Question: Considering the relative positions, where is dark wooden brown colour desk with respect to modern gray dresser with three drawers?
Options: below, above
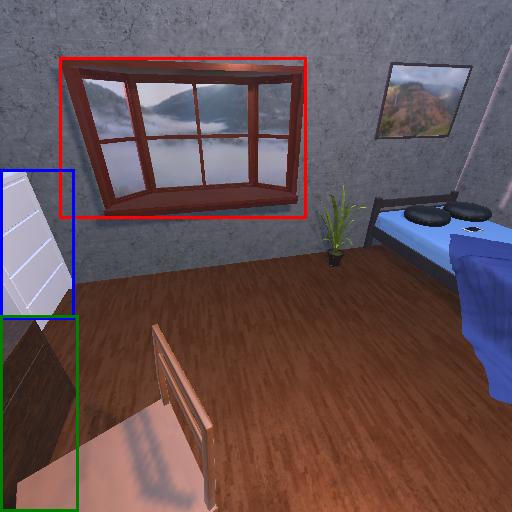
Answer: below